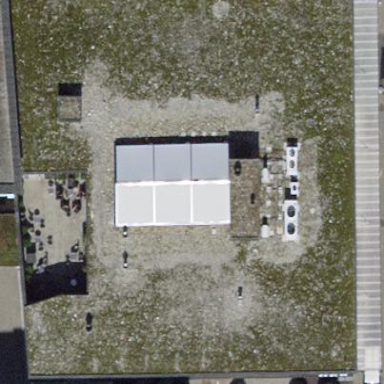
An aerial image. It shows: Industrial building with flat roof.